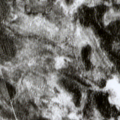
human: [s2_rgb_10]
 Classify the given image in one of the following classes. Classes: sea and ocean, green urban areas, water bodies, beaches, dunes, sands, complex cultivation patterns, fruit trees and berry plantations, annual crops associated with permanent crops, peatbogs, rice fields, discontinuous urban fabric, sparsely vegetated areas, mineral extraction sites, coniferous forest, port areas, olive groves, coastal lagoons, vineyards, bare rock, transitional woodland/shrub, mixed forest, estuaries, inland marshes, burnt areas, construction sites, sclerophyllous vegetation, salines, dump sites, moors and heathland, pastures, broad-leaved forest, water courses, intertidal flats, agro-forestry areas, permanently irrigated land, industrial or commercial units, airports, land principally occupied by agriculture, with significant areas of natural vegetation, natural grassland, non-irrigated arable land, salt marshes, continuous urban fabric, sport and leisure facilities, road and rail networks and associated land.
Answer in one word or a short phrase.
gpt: coniferous forest, mixed forest, transitional woodland/shrub